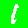
Digit: 1